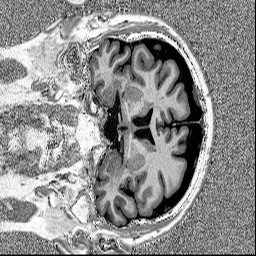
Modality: MP2RAGE
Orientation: coronal
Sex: male